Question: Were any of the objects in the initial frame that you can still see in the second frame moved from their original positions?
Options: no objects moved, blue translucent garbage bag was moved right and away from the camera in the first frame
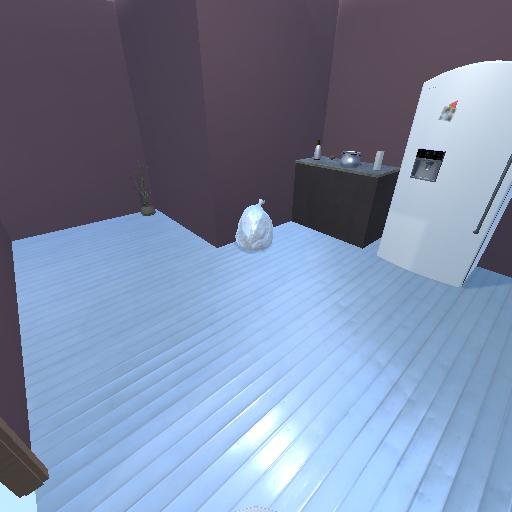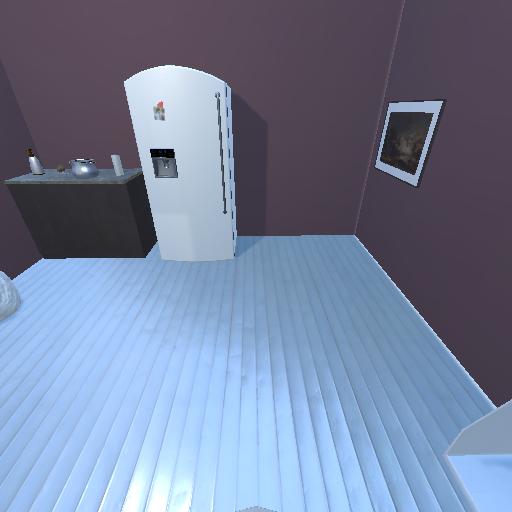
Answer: no objects moved